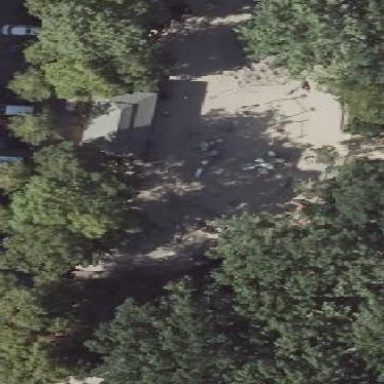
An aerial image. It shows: Playground with playground theme.